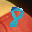
Label: 8